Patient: sex M, age 65
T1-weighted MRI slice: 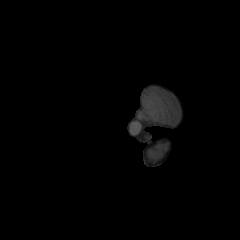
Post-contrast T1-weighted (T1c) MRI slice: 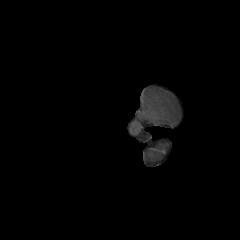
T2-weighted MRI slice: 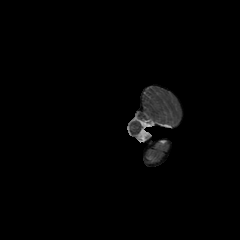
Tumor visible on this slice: no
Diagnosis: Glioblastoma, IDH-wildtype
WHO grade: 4